Question: I downloaded Wordnet2.0full set. But, i need owl files
I Tried <URL> Manchester Converter for rdf to owl converting.
however, It doesn't work on company device
How to use Wordnet Test??
I need schema owl file and data owl files

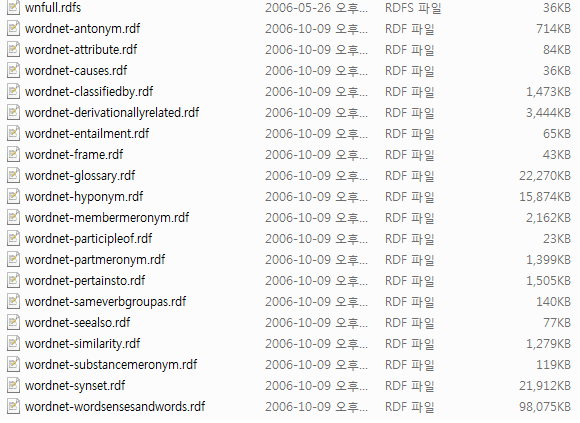
Answer: The beginning of wnfull.rdfs looks like this:
'''
<rdf:RDF
xmlns:owl="http://www.w3.org/2002/07/owl#"
xmlns:rdfs="http://www.w3.org/2000/01/rdf-schema#"
xmlns:xsd="http://www.w3.org/2001/XMLSchema#"
xmlns:rdf="http://www.w3.org/1999/02/22-rdf-syntax-ns#"
xmlns:wn20schema="http://www.w3.org/2006/03/wn/wn20/schema/"
xml:base="http://www.w3.org/2006/03/wn/wn20/schema/"
xml:lang="en-US">
<owl:Ontology rdf:about="">
'''
So it looks like it's already an OWL ontology, although with an rdfs file extension. You should be able to load it as an OWL ontology regardless of the extension - or you can change the extension to .owl if you prefer.